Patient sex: M
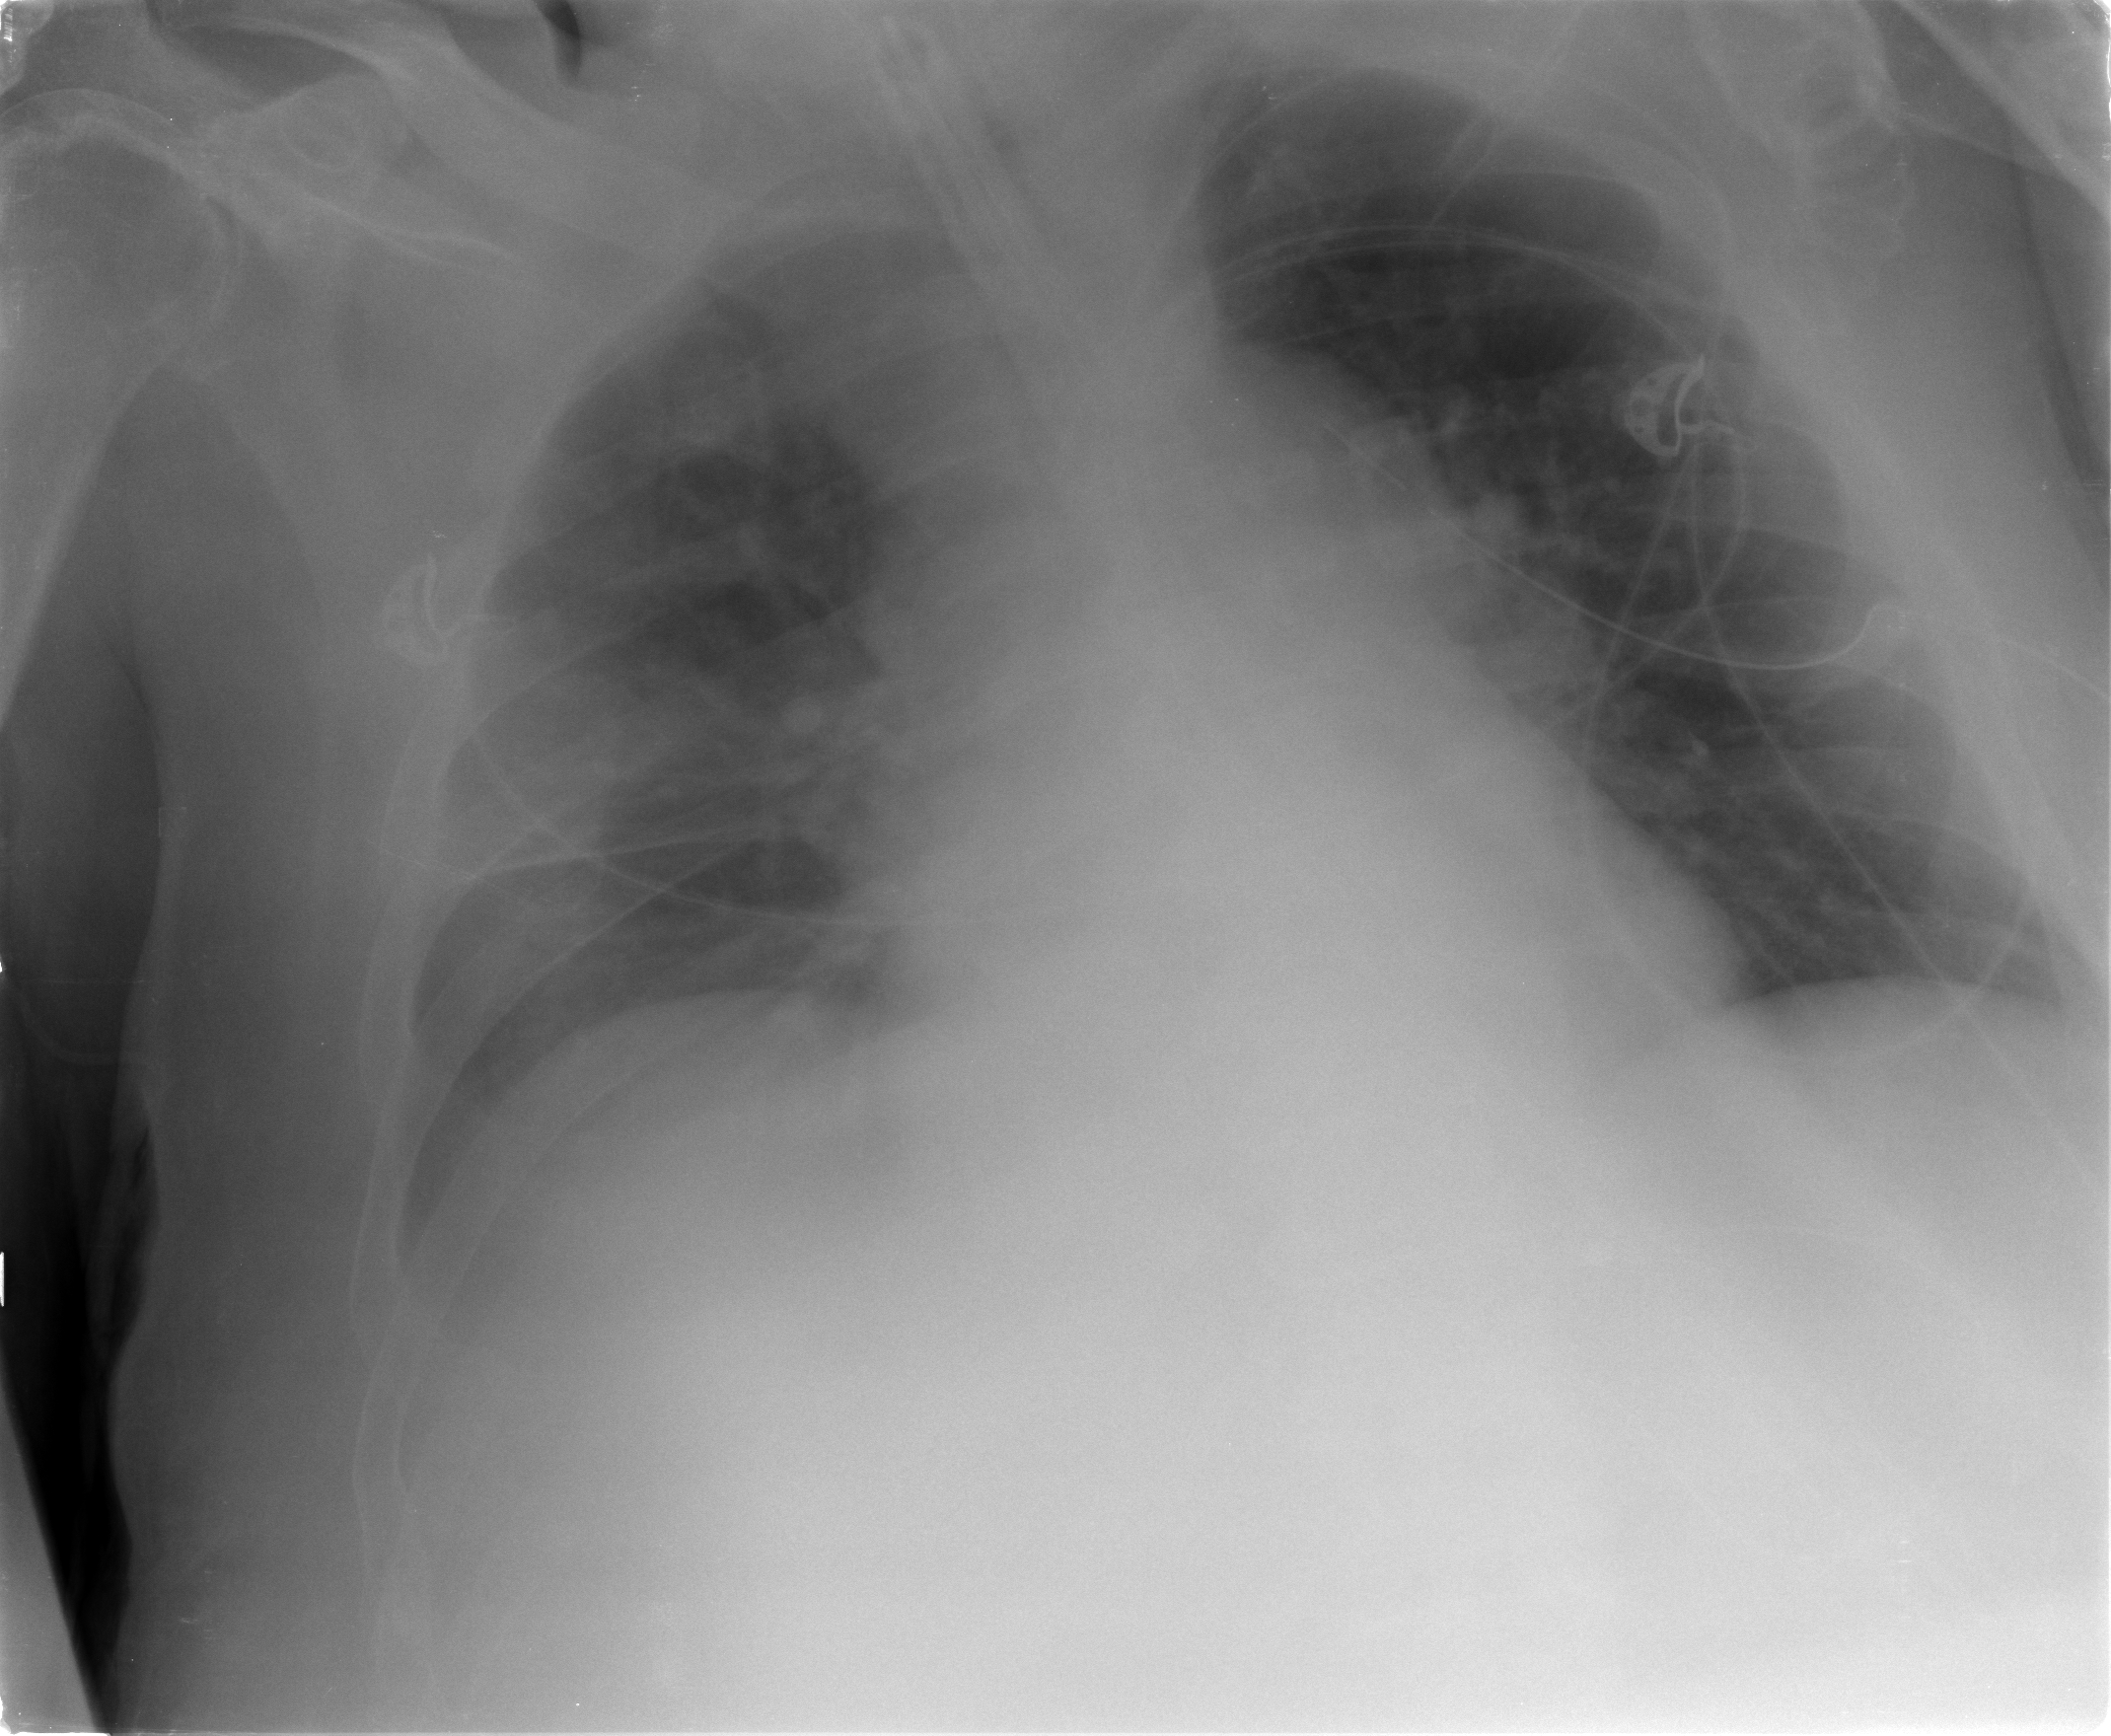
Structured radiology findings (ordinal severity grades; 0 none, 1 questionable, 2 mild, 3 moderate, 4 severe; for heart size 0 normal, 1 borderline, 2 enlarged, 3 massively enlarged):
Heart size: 0
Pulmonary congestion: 2
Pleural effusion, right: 2
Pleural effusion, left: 2
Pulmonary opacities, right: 2
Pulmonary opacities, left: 0
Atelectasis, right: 2
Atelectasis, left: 0